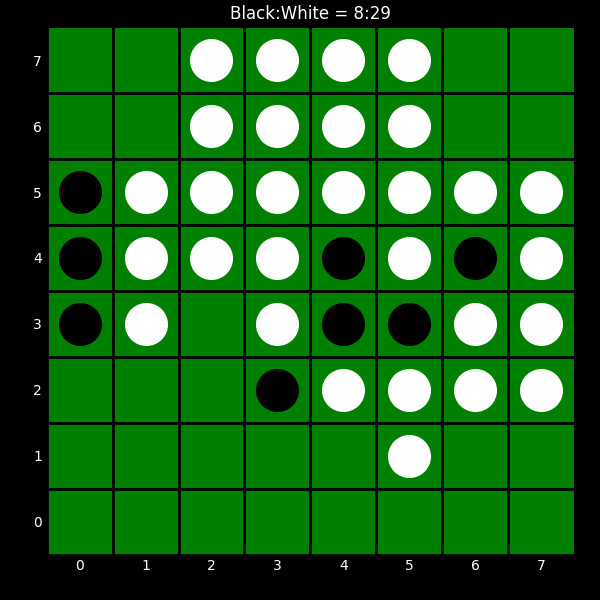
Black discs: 8
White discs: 29